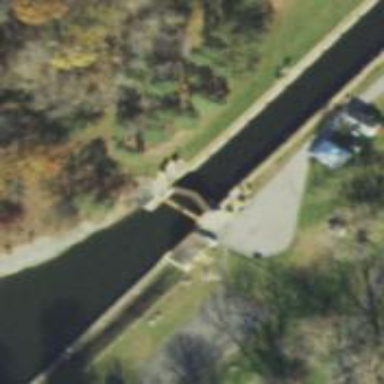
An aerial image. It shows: Lock gate along waterway.